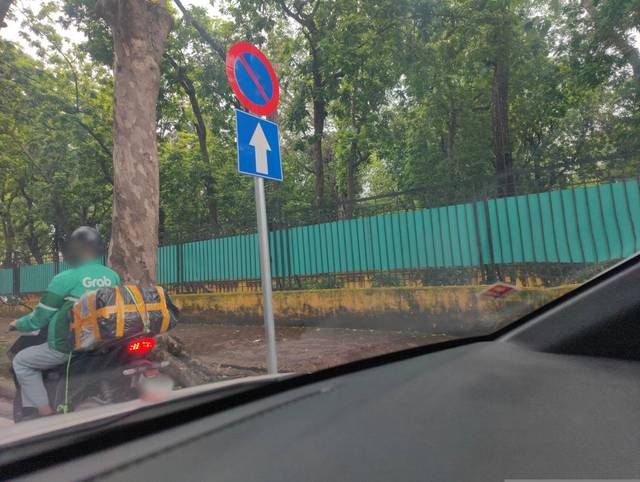
Region: Vietnam
Coordinates: 21.042, 105.835